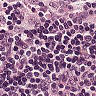
Metastatic tissue present: no